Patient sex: M
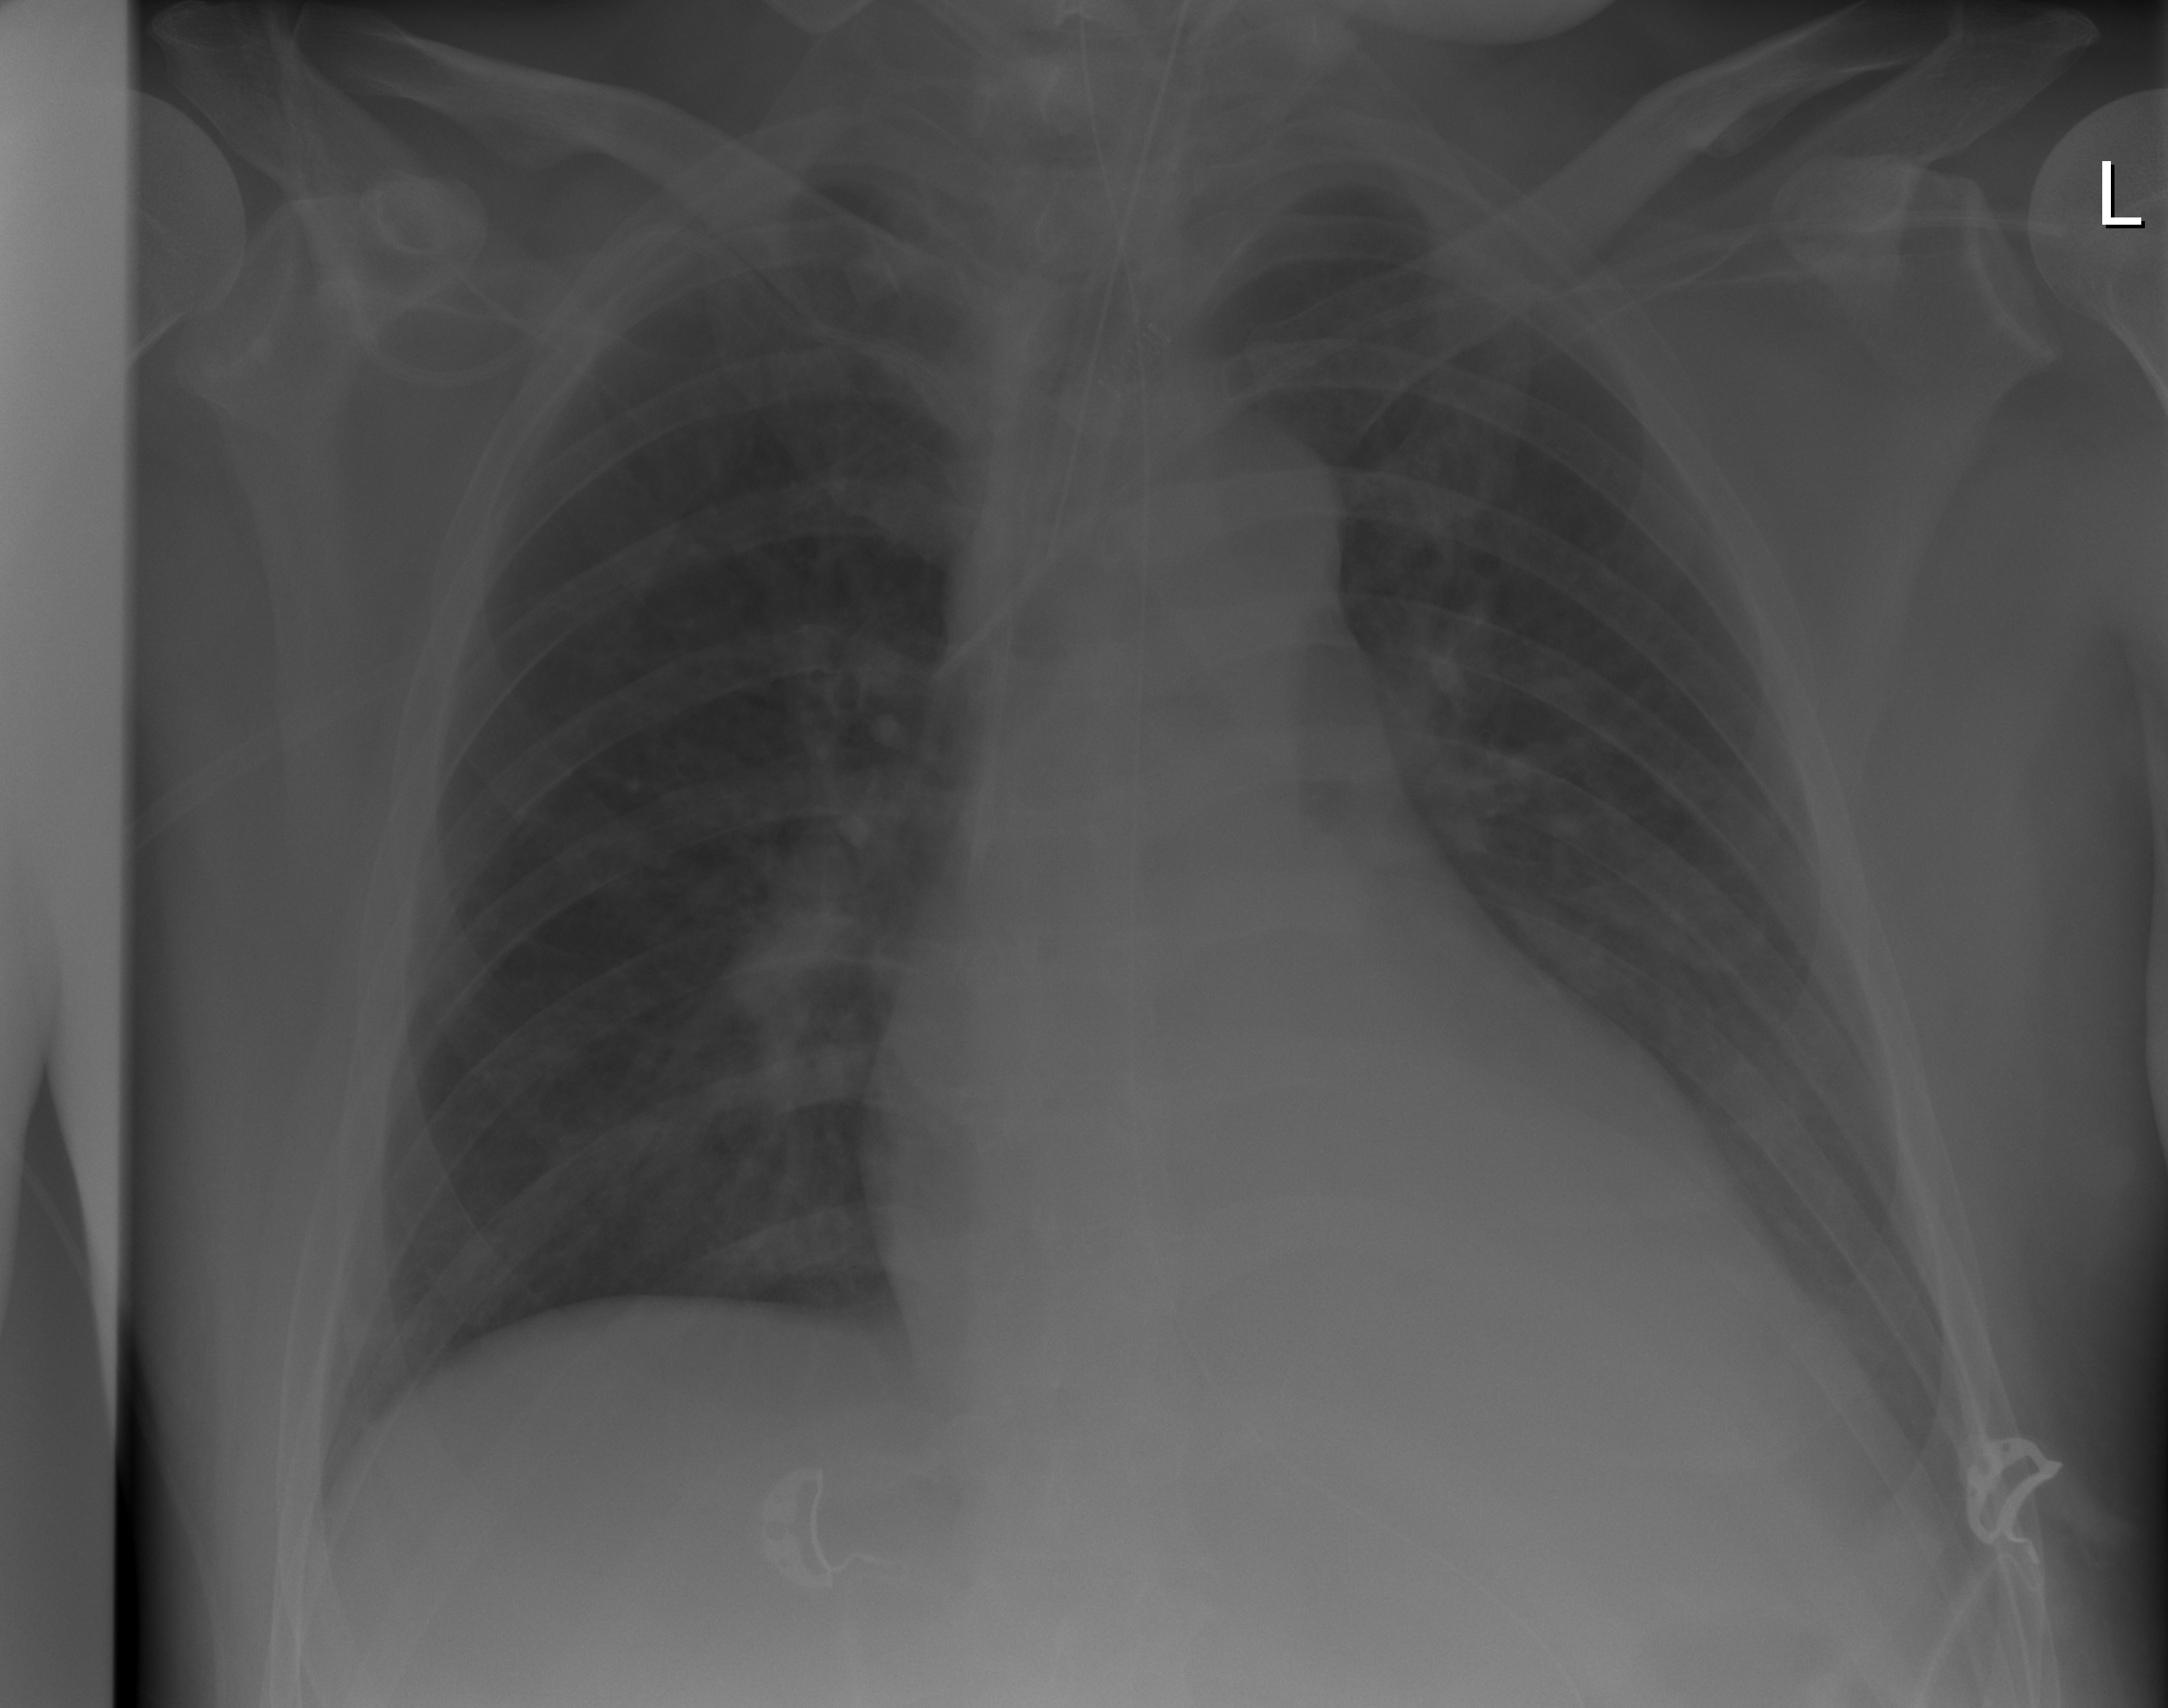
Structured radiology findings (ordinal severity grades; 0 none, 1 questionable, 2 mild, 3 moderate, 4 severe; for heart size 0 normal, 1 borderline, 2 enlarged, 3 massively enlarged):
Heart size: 2
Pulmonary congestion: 2
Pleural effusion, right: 0
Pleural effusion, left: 0
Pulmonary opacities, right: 0
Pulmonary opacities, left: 0
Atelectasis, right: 0
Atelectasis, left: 0